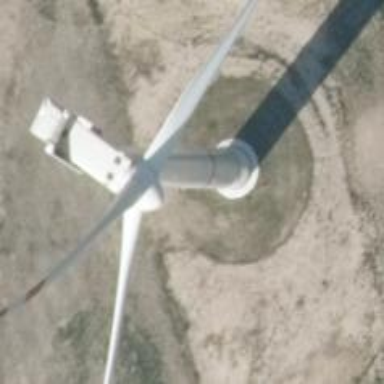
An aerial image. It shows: Wind power generator with horizontal axis wind turbine manufactured by Vestas.